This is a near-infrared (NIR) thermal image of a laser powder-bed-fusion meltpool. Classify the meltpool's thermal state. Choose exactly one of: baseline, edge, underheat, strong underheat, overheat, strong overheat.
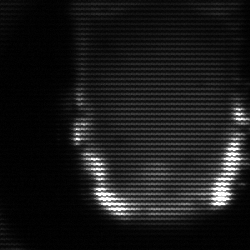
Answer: baseline